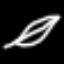
Label: leaf